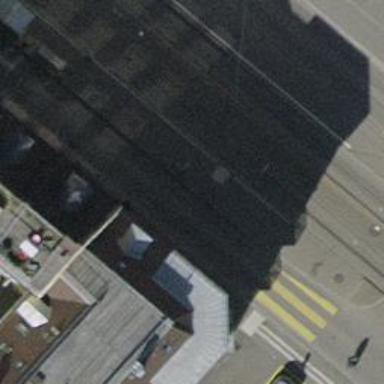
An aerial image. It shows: Tram stop for public transport.